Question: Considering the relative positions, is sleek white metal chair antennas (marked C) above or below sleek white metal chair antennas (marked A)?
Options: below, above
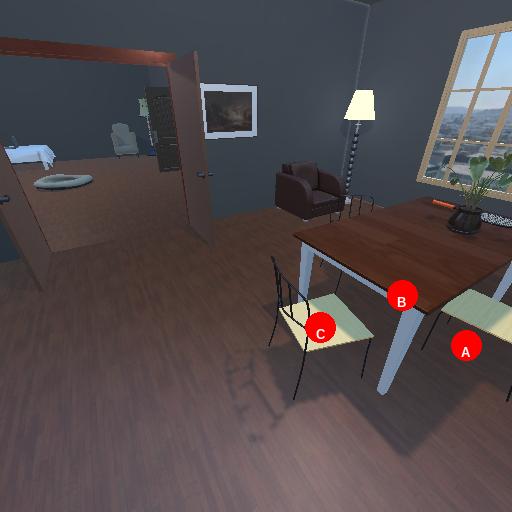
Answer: below